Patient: sex M, age 65
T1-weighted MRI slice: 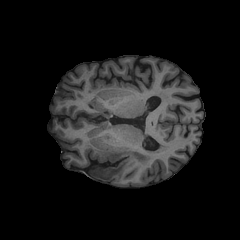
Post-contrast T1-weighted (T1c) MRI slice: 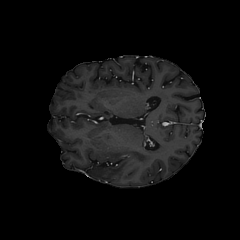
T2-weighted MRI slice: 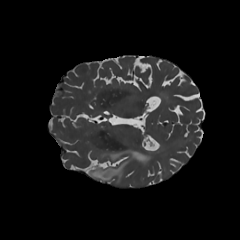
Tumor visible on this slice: yes
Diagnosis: Astrocytoma, IDH-mutant
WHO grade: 2